Question: I have a bidirectional text
'''
1002 -bw mjd lnSry
'''
Most editors notepad++, notepad etc. show the text as it is shown here. But when I get this text processed through ICU the number is shifted to the right then spaces and hyphen and then Arabic. ICU's sample application layout.exe also shows the number on the right.
I have modified paragraphlayout.cpp and set all possible reordering modes but result is still the same:

Can someone help to configure ICU to provide output as other display engines do.
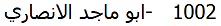
Answer: If I understand correctly, your text 'begins' with the numeric, which is followed by the hyphen and text. Notepad and other editors let you choose the 'writing direction'. If you choose right-to-left, you get the same result as your screenshot,

If you want to maintain left-to-right writing direction, you can set it explicitly
'''
ubidi_setPara(para, "1002 -bw mjd lnSry", 25, UBIDI_LTR, NULL, pErrorCode);
'''
or you can embed a UNICODE flag U+202A (<URL> into your string that will enforce this direction. If your code is in C++, you can write something like
'''
icu::UnicodeString string_to_layout = " 2a";
string_to_layout += "1002 -bw mjd lnSry";
'''
and not you can use 'string_to_layout' as input parameter for 'renderParagraph()' (see <URL>.